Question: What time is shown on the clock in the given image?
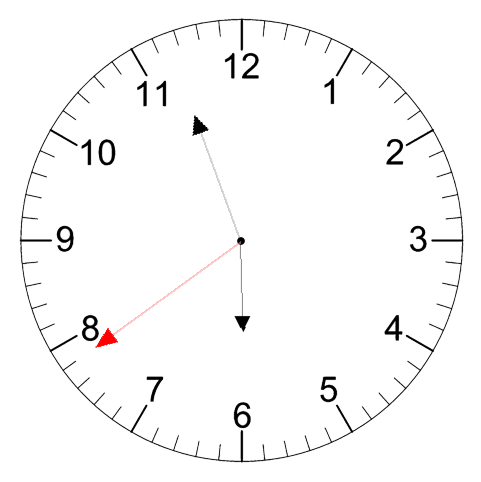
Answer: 05:56:39